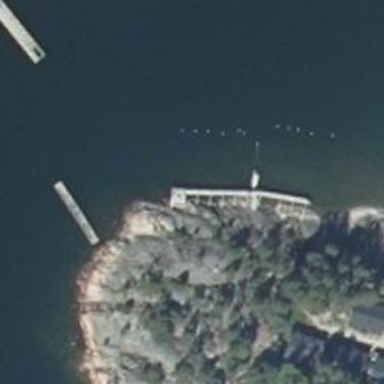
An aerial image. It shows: Man-made pier.